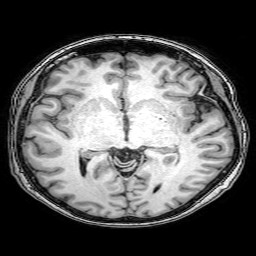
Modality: T1w
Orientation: coronal
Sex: female
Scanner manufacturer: philips
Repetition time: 0.008221 s
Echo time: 0.00377 s